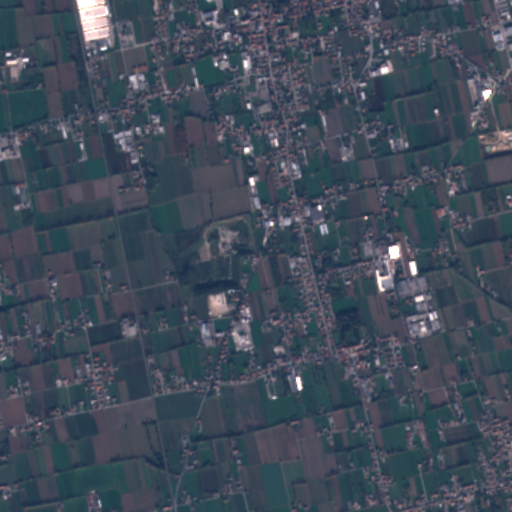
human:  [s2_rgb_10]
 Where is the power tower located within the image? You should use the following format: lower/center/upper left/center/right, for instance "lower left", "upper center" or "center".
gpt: The power tower is located in the lower of the image.
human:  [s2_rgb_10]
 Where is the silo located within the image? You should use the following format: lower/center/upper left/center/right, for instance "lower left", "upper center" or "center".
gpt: The silo is located in the lower left of the image.
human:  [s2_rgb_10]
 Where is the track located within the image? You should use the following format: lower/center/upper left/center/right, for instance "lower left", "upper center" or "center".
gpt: The track is located in the upper left of the image.
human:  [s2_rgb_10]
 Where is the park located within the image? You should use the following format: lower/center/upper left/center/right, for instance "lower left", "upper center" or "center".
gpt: There is no park in the image.